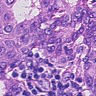
Metastatic tissue present: yes